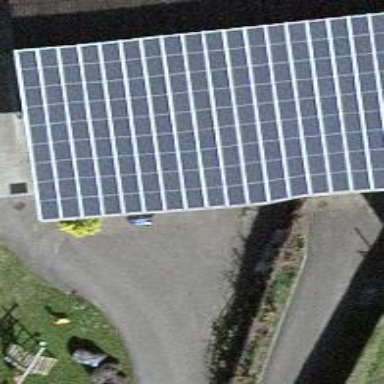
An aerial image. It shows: Solar power generator using photovoltaic panels.